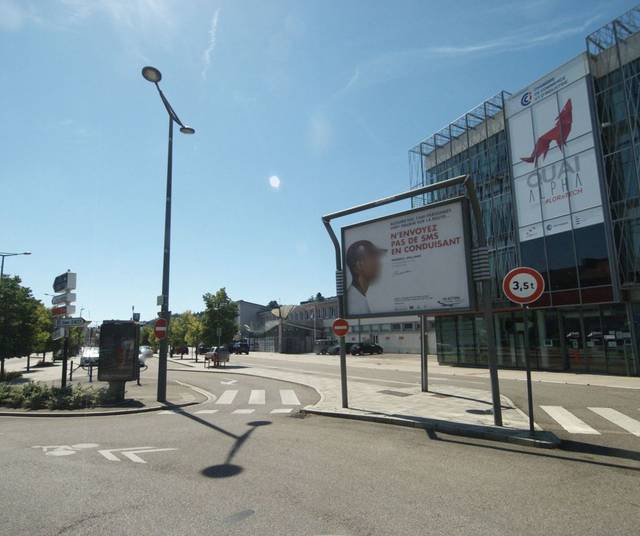
Region: France
Coordinates: 48.179, 6.442